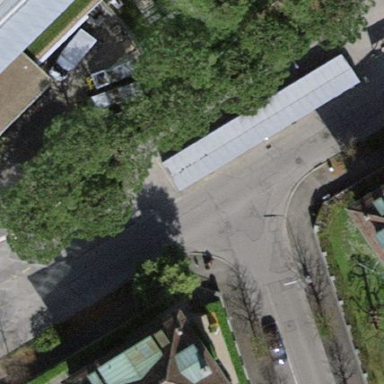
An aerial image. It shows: Bicycle parking area.